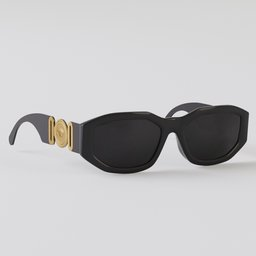
Label: decoration